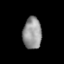
Tissue: lung
Cell type: T cells
Senescence score: 0.2136
Nuclear area (px): 586
Mean DAPI intensity: 147.258